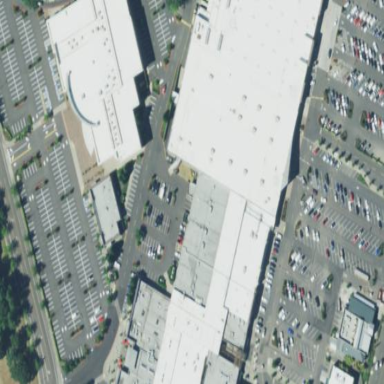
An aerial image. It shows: Retail building.